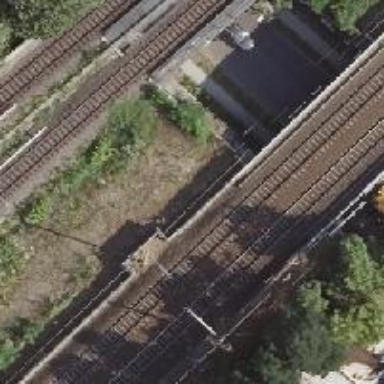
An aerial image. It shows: Bridge over electrified railway with contact lines.